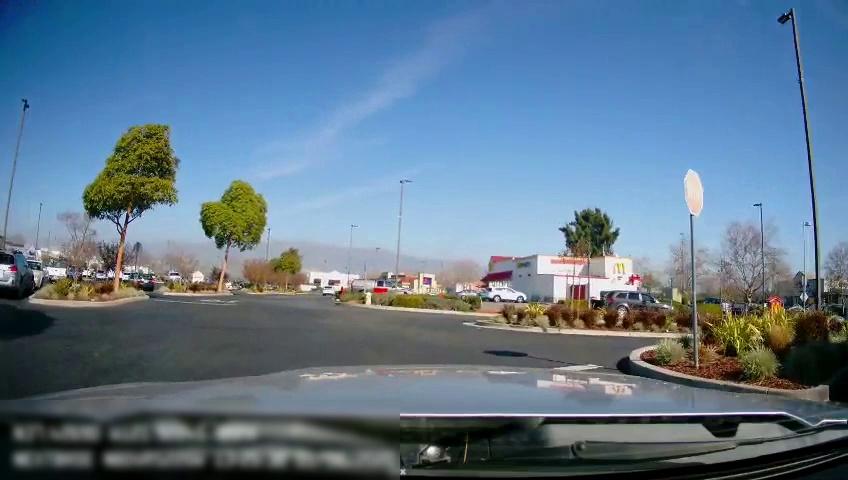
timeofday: Day
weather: Sunny
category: Drivable Space
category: Vehicles | SUV
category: Vehicles | Truck
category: Vehicles | Car
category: Vehicles | SUV
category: Vehicles | Car
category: Vehicles | SUV
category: Vehicles | Van
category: Vehicles | Truck
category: Vehicles | Car
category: Vehicles | SUV
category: Vehicles | SUV